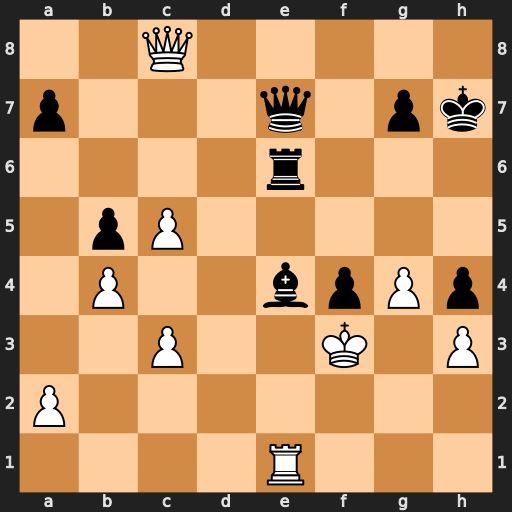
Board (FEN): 2Q5/p3q1pk/4r3/1pP5/1P2bpPp/2P2K1P/P7/4R3
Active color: w
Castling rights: -
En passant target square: -
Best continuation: Rxe4 Rxe4 Qf5+ g6 Qxe4